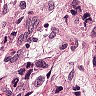
Metastatic tissue present: yes